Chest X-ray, PA view. Patient: 50 years old, sex M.
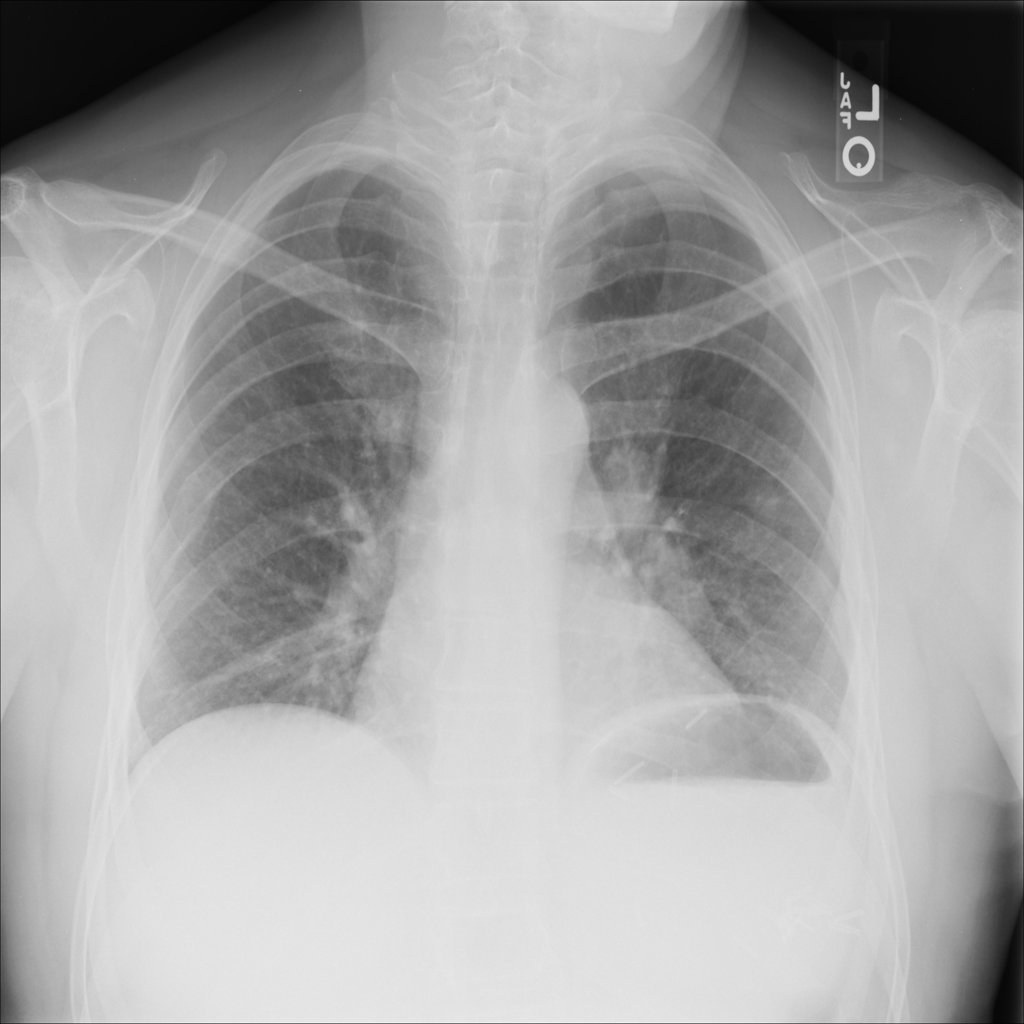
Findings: No Finding